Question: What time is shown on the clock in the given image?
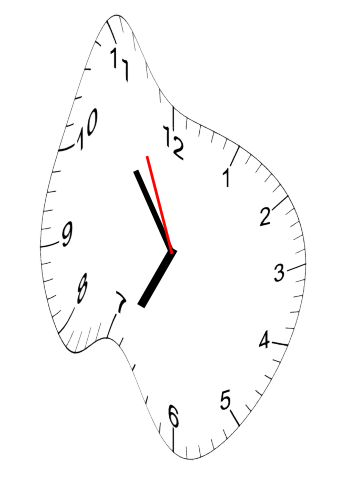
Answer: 06:53:56